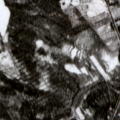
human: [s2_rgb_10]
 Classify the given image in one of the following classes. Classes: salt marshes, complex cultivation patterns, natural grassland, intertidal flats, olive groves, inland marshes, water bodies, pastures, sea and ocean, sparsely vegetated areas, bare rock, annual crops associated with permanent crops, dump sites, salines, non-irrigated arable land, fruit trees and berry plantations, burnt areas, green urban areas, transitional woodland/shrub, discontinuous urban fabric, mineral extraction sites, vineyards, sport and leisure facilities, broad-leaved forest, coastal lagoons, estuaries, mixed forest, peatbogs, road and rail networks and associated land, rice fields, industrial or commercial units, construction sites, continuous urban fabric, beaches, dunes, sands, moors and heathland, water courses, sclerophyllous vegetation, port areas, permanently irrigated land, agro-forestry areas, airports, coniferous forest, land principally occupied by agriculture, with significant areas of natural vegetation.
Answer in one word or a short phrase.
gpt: coniferous forest, transitional woodland/shrub, peatbogs